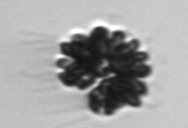
Label: Corymbellus